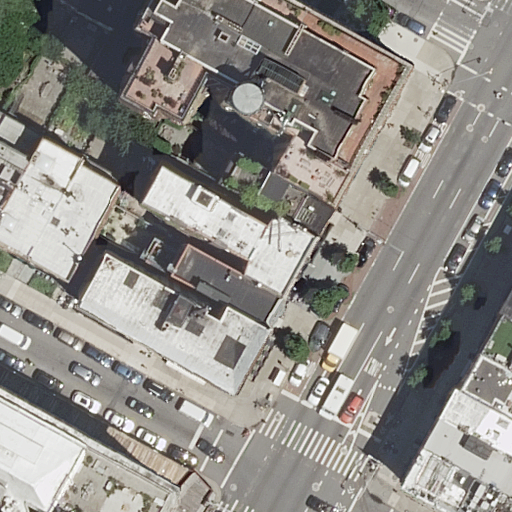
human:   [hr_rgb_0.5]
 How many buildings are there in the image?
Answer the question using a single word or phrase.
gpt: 18

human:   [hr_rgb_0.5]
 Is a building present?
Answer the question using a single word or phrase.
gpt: yes

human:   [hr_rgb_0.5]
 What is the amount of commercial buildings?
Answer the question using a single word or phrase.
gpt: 0

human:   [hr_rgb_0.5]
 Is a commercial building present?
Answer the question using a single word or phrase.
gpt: no

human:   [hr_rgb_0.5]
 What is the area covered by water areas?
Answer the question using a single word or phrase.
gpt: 0m2

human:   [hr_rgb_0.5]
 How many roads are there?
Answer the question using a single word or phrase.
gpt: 6

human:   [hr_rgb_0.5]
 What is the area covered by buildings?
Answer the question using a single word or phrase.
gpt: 3853m2

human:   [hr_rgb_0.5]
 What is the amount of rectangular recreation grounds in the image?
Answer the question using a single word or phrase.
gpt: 0

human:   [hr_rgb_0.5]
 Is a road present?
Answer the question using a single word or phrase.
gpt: yes

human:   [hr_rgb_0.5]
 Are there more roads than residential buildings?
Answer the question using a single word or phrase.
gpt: no

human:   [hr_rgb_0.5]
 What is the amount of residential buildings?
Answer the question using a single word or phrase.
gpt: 18

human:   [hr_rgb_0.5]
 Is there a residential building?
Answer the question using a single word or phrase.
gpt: yes

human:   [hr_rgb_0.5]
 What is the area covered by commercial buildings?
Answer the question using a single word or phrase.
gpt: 0m2

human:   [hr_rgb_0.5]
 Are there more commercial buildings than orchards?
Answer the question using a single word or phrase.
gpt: no

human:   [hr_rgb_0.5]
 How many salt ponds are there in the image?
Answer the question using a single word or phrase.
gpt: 0

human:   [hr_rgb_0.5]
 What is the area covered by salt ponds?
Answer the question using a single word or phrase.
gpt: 0m2

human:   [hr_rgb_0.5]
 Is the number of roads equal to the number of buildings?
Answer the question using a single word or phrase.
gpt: no

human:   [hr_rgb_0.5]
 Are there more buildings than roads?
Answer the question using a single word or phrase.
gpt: yes

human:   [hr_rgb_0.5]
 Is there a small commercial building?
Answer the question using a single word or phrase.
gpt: no

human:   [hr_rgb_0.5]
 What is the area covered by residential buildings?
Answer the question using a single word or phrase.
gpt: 3853m2

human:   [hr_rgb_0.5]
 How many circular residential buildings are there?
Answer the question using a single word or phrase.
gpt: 0

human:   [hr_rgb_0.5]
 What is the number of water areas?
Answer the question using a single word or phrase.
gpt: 0

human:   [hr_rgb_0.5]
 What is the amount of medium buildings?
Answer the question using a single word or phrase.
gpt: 10

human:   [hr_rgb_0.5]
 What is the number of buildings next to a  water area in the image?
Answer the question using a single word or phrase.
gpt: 0

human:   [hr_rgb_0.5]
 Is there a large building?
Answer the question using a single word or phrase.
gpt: yes

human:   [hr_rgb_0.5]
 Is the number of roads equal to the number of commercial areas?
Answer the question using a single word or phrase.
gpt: no

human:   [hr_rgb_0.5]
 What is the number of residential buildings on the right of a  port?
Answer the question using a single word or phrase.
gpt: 0

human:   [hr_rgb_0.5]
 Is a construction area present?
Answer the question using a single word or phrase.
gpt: no

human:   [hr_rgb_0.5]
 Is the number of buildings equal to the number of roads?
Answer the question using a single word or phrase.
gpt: no

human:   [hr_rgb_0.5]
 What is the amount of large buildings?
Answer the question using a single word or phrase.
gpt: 1

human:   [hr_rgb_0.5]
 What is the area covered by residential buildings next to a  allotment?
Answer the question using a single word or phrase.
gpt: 0m2

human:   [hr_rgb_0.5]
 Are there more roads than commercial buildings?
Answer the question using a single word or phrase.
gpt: yes

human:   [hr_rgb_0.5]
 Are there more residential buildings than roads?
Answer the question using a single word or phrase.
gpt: yes

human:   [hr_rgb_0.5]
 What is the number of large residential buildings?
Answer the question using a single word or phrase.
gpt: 1

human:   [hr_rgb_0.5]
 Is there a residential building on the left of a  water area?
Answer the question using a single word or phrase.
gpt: no

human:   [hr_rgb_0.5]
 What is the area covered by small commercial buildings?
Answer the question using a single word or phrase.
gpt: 0m2

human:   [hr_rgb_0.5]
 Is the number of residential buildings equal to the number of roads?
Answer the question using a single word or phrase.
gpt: no

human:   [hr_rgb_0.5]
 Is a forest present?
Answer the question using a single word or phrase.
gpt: no

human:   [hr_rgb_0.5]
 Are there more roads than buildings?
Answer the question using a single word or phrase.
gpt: no

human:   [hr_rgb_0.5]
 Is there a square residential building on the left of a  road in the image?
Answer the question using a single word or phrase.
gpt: no

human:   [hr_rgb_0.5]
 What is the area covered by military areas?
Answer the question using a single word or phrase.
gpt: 0m2

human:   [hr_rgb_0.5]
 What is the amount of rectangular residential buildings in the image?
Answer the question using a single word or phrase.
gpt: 14

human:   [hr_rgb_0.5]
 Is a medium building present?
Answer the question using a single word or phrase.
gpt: yes

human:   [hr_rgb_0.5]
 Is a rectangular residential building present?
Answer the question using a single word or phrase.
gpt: yes

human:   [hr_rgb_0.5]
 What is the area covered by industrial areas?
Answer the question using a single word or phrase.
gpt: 0m2

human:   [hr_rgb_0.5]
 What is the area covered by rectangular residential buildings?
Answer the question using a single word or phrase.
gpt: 1661m2

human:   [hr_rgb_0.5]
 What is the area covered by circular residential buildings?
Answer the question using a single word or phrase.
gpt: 0m2

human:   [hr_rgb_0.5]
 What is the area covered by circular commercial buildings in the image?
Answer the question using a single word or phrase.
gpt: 0m2

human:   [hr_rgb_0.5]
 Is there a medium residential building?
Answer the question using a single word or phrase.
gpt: yes

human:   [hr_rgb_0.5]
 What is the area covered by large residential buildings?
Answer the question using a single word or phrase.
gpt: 1255m2

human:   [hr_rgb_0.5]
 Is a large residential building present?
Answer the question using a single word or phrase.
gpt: yes

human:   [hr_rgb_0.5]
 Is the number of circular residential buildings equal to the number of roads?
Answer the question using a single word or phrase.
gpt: no

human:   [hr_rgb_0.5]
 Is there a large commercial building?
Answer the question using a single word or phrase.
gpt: no

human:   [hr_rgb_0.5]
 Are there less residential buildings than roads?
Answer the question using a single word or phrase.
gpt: no

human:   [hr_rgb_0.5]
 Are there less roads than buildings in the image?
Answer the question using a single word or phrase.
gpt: yes

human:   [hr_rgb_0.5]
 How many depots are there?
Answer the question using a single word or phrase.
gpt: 0

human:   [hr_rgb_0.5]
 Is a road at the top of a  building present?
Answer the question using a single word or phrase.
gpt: yes

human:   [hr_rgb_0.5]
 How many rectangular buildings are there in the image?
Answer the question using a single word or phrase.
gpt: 14

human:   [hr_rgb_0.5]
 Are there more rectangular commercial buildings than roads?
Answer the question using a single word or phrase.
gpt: no

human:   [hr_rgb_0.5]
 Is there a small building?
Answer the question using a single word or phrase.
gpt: yes

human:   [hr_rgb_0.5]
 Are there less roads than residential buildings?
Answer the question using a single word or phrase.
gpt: yes

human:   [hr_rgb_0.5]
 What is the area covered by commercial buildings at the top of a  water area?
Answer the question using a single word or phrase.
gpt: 0m2

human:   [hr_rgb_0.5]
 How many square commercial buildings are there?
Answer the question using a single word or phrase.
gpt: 0

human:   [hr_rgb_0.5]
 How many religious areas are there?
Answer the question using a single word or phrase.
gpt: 0